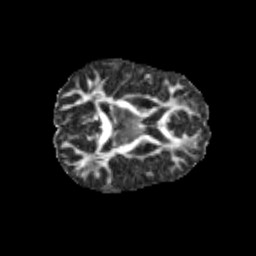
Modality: FA
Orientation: axial
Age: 9
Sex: male
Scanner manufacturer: siemens
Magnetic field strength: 3 T
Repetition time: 3.8 s
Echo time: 0.07 s